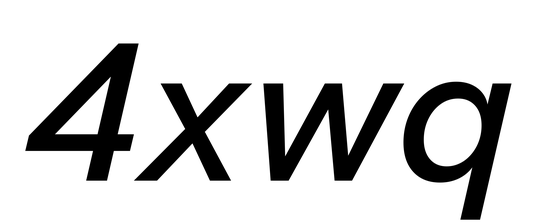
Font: InstrumentSans-Italic_Medium_Italic